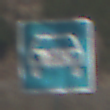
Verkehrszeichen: Kraftfahrstrasse
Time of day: MorningAfternoon
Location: Outdoor (Nature)
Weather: PartlyCloudy
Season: NotSpecified
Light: Natural